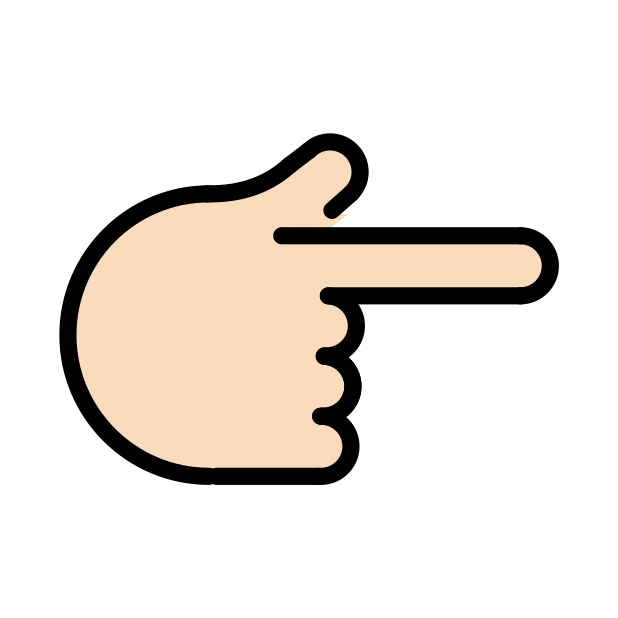
backhand index pointing right: light skin tone